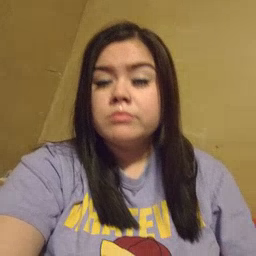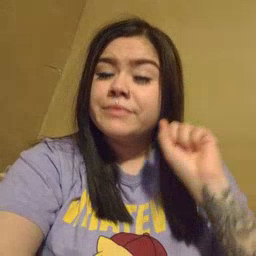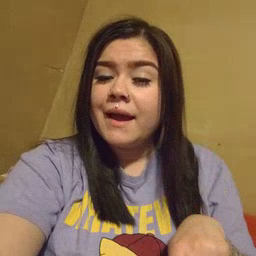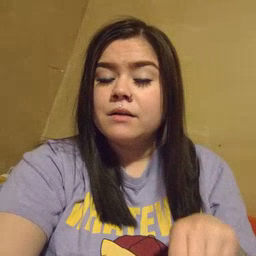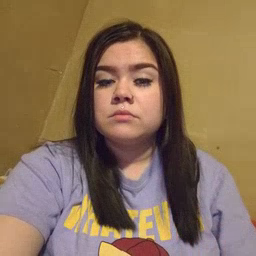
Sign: can